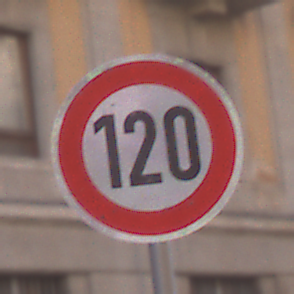
Verkehrszeichen: Geschwindigkeit120
Umgebung: Outdoor, Urban
Tageszeit: MorningAfternoon
Wetter: PartlyCloudy
Licht: Natural
Jahreszeit: NotSpecified
Kontrast: LowContrast